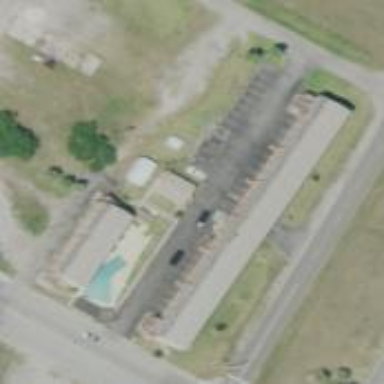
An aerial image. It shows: Commercial area with motel catering to tourists.